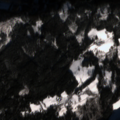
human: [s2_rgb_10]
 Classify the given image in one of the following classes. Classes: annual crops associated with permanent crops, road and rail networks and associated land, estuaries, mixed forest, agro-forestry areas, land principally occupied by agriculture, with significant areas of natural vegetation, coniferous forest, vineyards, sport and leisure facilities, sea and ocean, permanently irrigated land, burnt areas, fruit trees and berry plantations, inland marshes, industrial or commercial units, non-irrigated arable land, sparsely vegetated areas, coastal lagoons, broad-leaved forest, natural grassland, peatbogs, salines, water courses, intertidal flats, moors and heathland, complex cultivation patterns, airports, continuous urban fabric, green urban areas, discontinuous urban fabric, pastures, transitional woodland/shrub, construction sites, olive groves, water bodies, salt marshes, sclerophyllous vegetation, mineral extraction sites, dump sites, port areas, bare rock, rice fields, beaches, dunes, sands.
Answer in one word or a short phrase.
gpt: pastures, coniferous forest, mixed forest